【题型】证明题　【知识点】解析几何　【难度】hard
(2023·上海徐汇·二模) 已知椭圆 $C: \frac{x^2}{t^2} + y^2 = 1(t > 1)$ 的左、右焦点分别为 $F_1$、$F_2$, 直线 $l: y = kx + m(m \neq 0)$ 与
椭圆 $C$ 交于 $M, N$ 两点, (点 $M$ 在点 $N$ 的上方), 与 $y$ 轴交于点 $E$.

(1) 当 $t = 2$ 时, 点 $A$ 为椭圆 $C$ 上除顶点外任一点, 求 $\triangle AF_1F_2$ 的周长;

(2) 当 $t = 3$ 且直线 $l$ 过点 $D(-1, 0)$ 时, 设 $\overrightarrow{EM} = \lambda\overrightarrow{DM}, \overrightarrow{EN} = \mu\overrightarrow{DN}$, 求证: $\lambda + \mu$ 为定值, 并求出该值;

(3) 若椭圆 $C$ 离心率为 $\frac{\sqrt{3}}{2}$, 当 $k$ 为何值时, $|OM|^2 + |ON|^2$ 恒为定值, 并求此时三角形 $MON$ 面积的最大值.

【答案】 (1) $4 + 2\sqrt{3}$

(2) 证明见解析, $\frac{9}{4}$

(3) $k = \pm\frac{1}{2}$, 最大值为 1

【知识点】 椭圆中焦点三角形的周长问题、根据离心率求椭圆的标准方程、求椭圆中的最值问题、椭圆中
的定值问题
【解答】

【答案】 (1) $4 + 2\sqrt{3}$

(2) 证明见解析, $\frac{9}{4}$

(3) $k = \pm\frac{1}{2}$, 最大值为 1

【知识点】 椭圆中焦点三角形的周长问题、根据离心率求椭圆的标准方程、求椭圆中的最值问题、椭圆中
的定值问题

【分析】 (1) 根据椭圆定义求三角形周长;

(2) 联立 $l: y = kx + m(m \neq 0)$ 与 $C: \frac{x^2}{9} + y^2 = 1$, 得到两根之和两根之积, 由 $\overrightarrow{EM} = \lambda\overrightarrow{DM}, \overrightarrow{EN} = \mu\overrightarrow{DN}$ 得到

$\lambda + \mu = \frac{x_1}{x_1 + 1} + \frac{x_2}{x_2 + 1}$, 结合两根之和, 两根之积求出答案;

(3) 先由离心率得到椭圆方程, 联立直线方程, 得到两根之和, 两根之积, 表达出

$|OM|^2 + |ON|^2 = 2 + \frac{6m^2(4k^2 - 1) + 6(4k^2 + 1)}{(4k^2 + 1)^2}$, 结合 $|OM|^2 + |ON|^2$ 为定值得到 $k = \pm\frac{1}{2}$, 并求出此时 $|MN|$, 和

点 $O$ 到直线 $l$ 的距离 $d$, 利用基本不等式得到 $S_{\triangle MON} \le 1$.

【详解】 (1) $t = 2$ 时, 椭圆方程为 $C: \frac{x^2}{4} + y^2 = 1$, 故 $a = 2$ 且 $c = \sqrt{3}$,

由椭圆定义可得, $\triangle AF_1F_2$ 的周长为 $2a + 2c = 4 + 2\sqrt{3}$;

(2) $t = 3$ 时, 椭圆方程为 $C: \frac{x^2}{9} + y^2 = 1$, 故联立 $l: y = kx + m(m \neq 0)$ 与 $C: \frac{x^2}{9} + y^2 = 1$ 可得,

$(9k^2 + 1)x^2 + 18k^2x + 9k^2 - 9 = 0$

设 $M(x_1, y_1), N(x_2, y_2)$, 则 $x_1 + x_2 = \frac{-18k^2}{9k^2 + 1}, x_1x_2 = \frac{9k^2 - 9}{9k^2 + 1}$,

因为 $\overrightarrow{EM} = \lambda\overrightarrow{DM}, \overrightarrow{EN} = \mu\overrightarrow{DN}$,

所以 $x_1 = \lambda(x_1 + 1), x_2 = \mu(x_2 + 1)$

$\Rightarrow \lambda + \mu = \frac{x_1}{x_1 + 1} + \frac{x_2}{x_2 + 1} = 2 - \frac{x_1 + x_2 + 2}{x_1x_2 + x_1 + x_2 + 1} = 2 - \frac{\frac{-18k^2}{9k^2 + 1} + 2}{\frac{9k^2 - 9}{9k^2 + 1} + \frac{-18k^2}{9k^2 + 1} + 1} = 2 + \frac{1}{4} = \frac{9}{4}$

(3) 由题意得 $\sqrt{\frac{t^2 - 1}{t^2}} = \frac{\sqrt{3}}{2}$, 解得 $t = 2$,

椭圆方程 $\frac{x^2}{4} + y^2 = 1$, 联立 $\begin{cases} y = kx + m \\ \frac{x^2}{4} + y^2 = 1 \end{cases}$

消元得 $(4k^2 + 1)x^2 + 8kmx + 4m^2 - 4 = 0$,

当 $\Delta = 64k^2m^2 - 16(4k^2 + 1)(m^2 - 1) > 0$, 即 $4k^2 - m^2 + 1 > 0$ 时,

则 $x_1 + x_2 = \frac{-8km}{4k^2 + 1}, x_1x_2 = \frac{4m^2 - 4}{4k^2 + 1}$,

则 $|OM|^2 + |ON|^2 = x_1^2 + y_1^2 + x_2^2 + y_2^2$

$= 2 + \frac{3}{4}(x_1^2 + x_2^2) = 2 + \frac{24k^2m^2 - 6m^2 + 24k^2 + 6}{(4k^2 + 1)^2} = 2 + \frac{6m^2(4k^2 - 1) + 6(4k^2 + 1)}{(4k^2 + 1)^2}$,

当 $|OM|^2 + |ON|^2$ 为定值时, 即与 $m^2$ 无关, 故 $4k^2 - 1 = 0$, 得 $k = \pm\frac{1}{2}$,

此时 $|MN| = \sqrt{k^2 + 1}\sqrt{(x_1 + x_2)^2 - 4x_1x_2} = \sqrt{k^2 + 1} \frac{4\sqrt{4k^2 + 1 - m^2}}{4k^2 + 1} = \sqrt{5}\sqrt{2 - m^2}$,

又点 $O$ 到直线 $l$ 的距离 $d = \frac{|m|}{\sqrt{1 + k^2}} = \frac{2|m|}{\sqrt{5}}$,

所以 $S_{\triangle MON} = \frac{1}{2} \times d \times |MN| = |m|\sqrt{2 - m^2} \le \frac{m^2 + 2 - m^2}{2} = 1$,

当且仅当 $|m| = \sqrt{2 - m^2}$, 即 $m = \pm 1$ 时, 等号成立,

经检验, 此时 $\Delta > 0$ 成立, 所以 $\triangle MON$ 面积的最大值为 1.

【点睛】 圆锥曲线中最值或范围问题的常见解法:

(1) 几何法, 若题目的条件和结论能明显体现几何特征和意义, 则考虑利用几何法来解决;

(2) 代数法, 若题目的条件和结论体现某种明确的函数关系, 则可首先建立目标函数, 再求这个函数的
最值或范围.

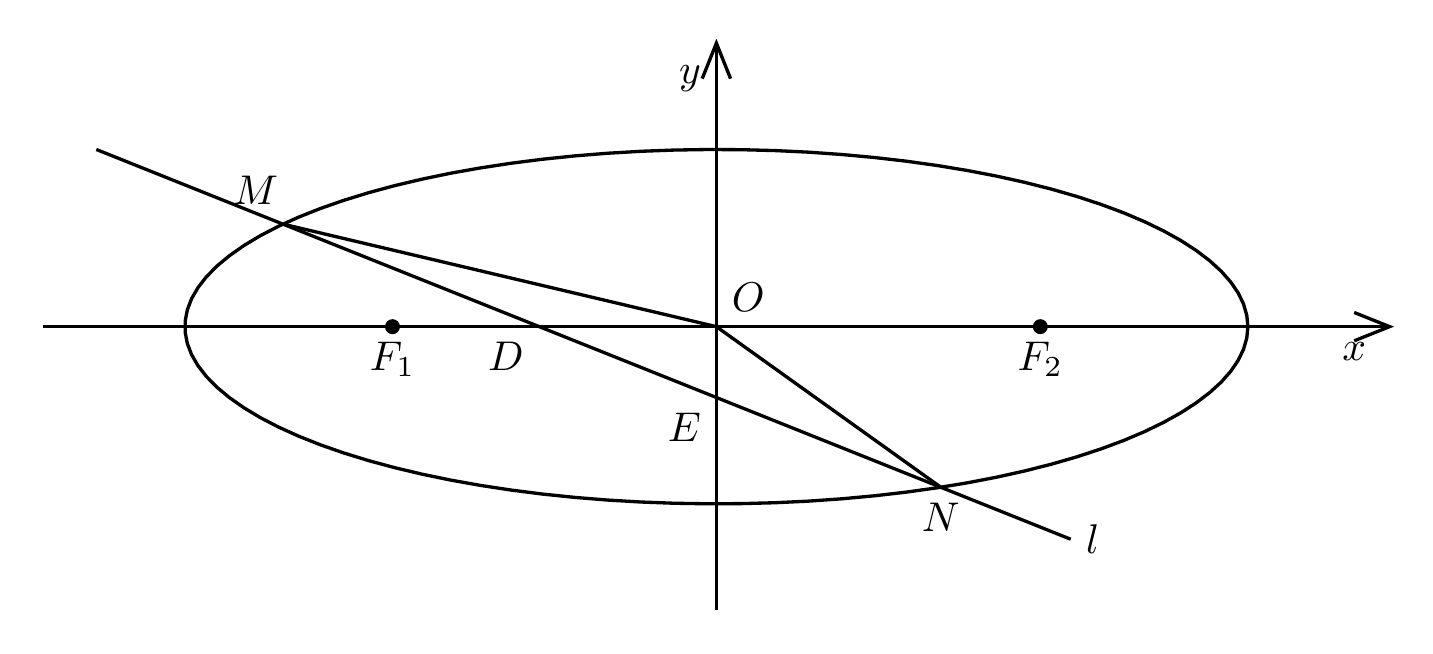